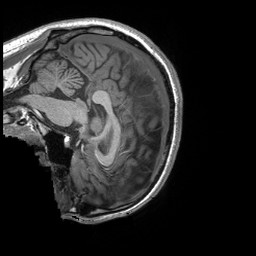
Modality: T1w
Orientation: sagittal
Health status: ill
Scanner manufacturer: siemens
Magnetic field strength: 3 T
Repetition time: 2.3 s
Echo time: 0.00243 s